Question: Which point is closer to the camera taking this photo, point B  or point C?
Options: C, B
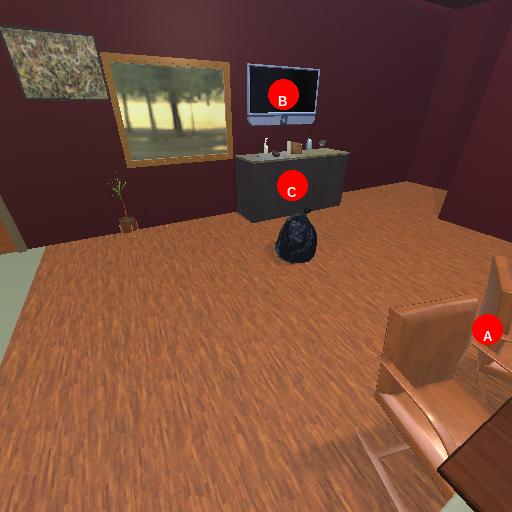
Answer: C